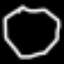
Label: octagon